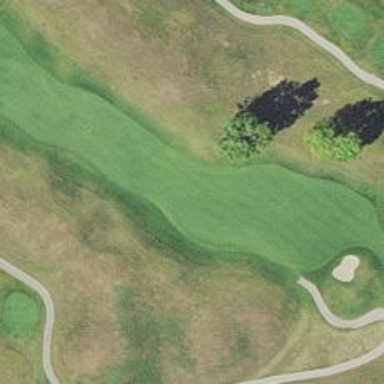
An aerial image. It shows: Golf hole.